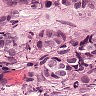
Metastatic tissue present: yes